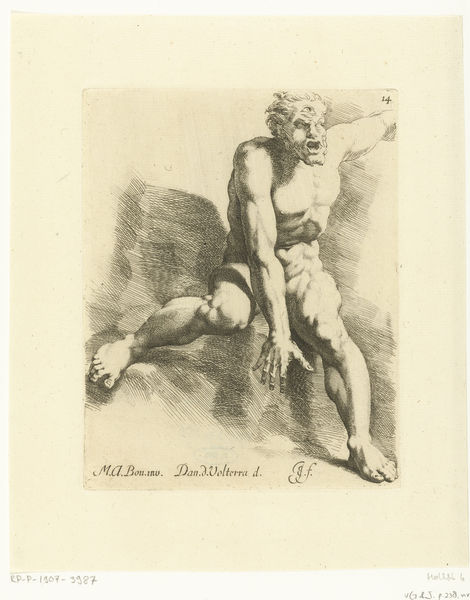
Titel: Woedende Polyphemus
Künstler: Jan de Bisschop
Standort: Amsterdam
Institution: Rijksmuseum
Schlagwörter: akt, fuß, gott, hand, mann, nackt, schatten, brust, grau, mund, nase, zeichnung, bart, arm, augen, haare, blatt, bein, schrift, fels, graphik, muskeln, schraffur, muskel, teufel, jupiter, legende, riese, zyklop, drittes auge, dan, 4, 14, volterra, daniel da volterra, stirnauge